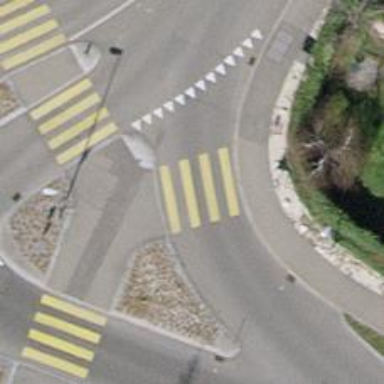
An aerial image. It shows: Uncontrolled zebra crossing with markings on the road.